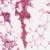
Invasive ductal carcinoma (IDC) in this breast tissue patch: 0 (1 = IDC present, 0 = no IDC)